Question: I have a problem in my application,
the purpose is to read the data stored in database,
but it end up showing the unexpected value.
here is my ViewData.class
'''
public class ViewData extends ListActivity {
//inisialisasi kontroller
private DBDataSource dataSource;
//inisialisasi arraylist
private ArrayList<Wiridan> values;
@Override
public void onCreate(Bundle savedInstanceState) {
super.onCreate(savedInstanceState);
setContentView(R.layout.viewdata);
dataSource = new DBDataSource(this);
// buka kontroller
dataSource.open();
// ambil semua data barang
values = dataSource.getAllWiridan();
// masukkan data barang ke array adapter
ArrayAdapter<Wiridan> adapter = new ArrayAdapter<>(this,
android.R.layout.simple_list_item_1, values);
// set adapter pada list
setListAdapter(adapter);
}
}
'''
code in DBDataSource.java for reading data
'''
private Wiridan cursorToWiridan(Cursor cursor)
{
// buat objek barang baru
Wiridan wiridan = new Wiridan();
// debug LOGCAT
Log.v("info", "The getLONG "+cursor.getLong(0));
Log.v("info", "The setLatLng "+cursor.getString(1)+","+cursor.getInt(2));
/* Set atribut pada objek barang dengan
* data kursor yang diambil dari database*/
wiridan.setId(cursor.getLong(0));
wiridan.setJudul_wiridan(cursor.getString(1));
wiridan.setJumlah_wiridan(cursor.getInt(2));
//kembalikan sebagai objek barang
return wiridan;
}
//mengambil semua data barang
public ArrayList<Wiridan> getAllWiridan() {
ArrayList<Wiridan> daftarWiridan = new ArrayList<>();
// select all SQL query
Cursor cursor = database.query(DBHelper.TABLE_NAME,
allColumns, null, null, null, null, null);
// pindah ke data paling pertama
cursor.moveToFirst();
// jika masih ada data, masukkan data barang ke
// daftar barang
while (!cursor.isAfterLast()) {
Wiridan wiridan = cursorToWiridan(cursor);
daftarWiridan.add(wiridan);
cursor.moveToNext();
}
// Make sure to close the cursor
cursor.close();
return daftarWiridan;
}
'''
And the last is my entity class Wiridan.java
'''
public class Wiridan {
private long id;
private String judul_wiridan;
private int jumlah_wiridan;
public Wiridan()
{
}
public long getId() {
return id;
}
public void setId(long id) {
this.id = id;
}
public String getJudul_wiridan() {
return judul_wiridan;
}
public void setJudul_wiridan(String judul_wiridan) {
this.judul_wiridan = judul_wiridan;
}
public int getJumlah_wiridan() {
return jumlah_wiridan;
}
public void setJumlah_wiridan(int jumlah_wiridan) {
this.jumlah_wiridan = jumlah_wiridan;
}
}
'''
and the result is unexpected, it just showed value of package, not the value i've input from ResultActivity.java

I really Appreciate your help, and sorry for my bad english.
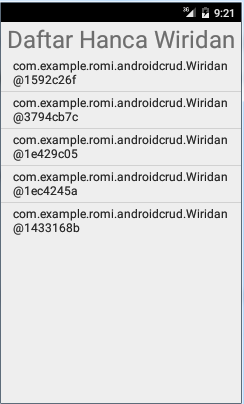
Answer: Currently 'ArrayAdapter' adapter is calling default 'toString' method of 'Wiridan' class and showing object string representation.
To show 'judul_wiridan' in ListView override 'toString' method in 'Wiridan' class :
'''
@Override
public String toString() {
return getJumlah_wiridan();
}
'''
Or create a custom adapter by extending 'ArrayAdapter' to override 'getView' method:
<URL>